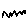
Label: zigzag